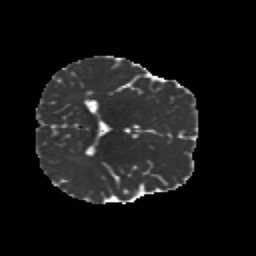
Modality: MD
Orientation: axial
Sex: male
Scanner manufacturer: siemens
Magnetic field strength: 3 T
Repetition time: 5 s
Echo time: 0.071 s